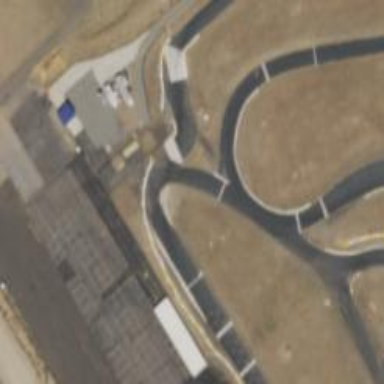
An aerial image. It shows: Karting raceway.